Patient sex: M
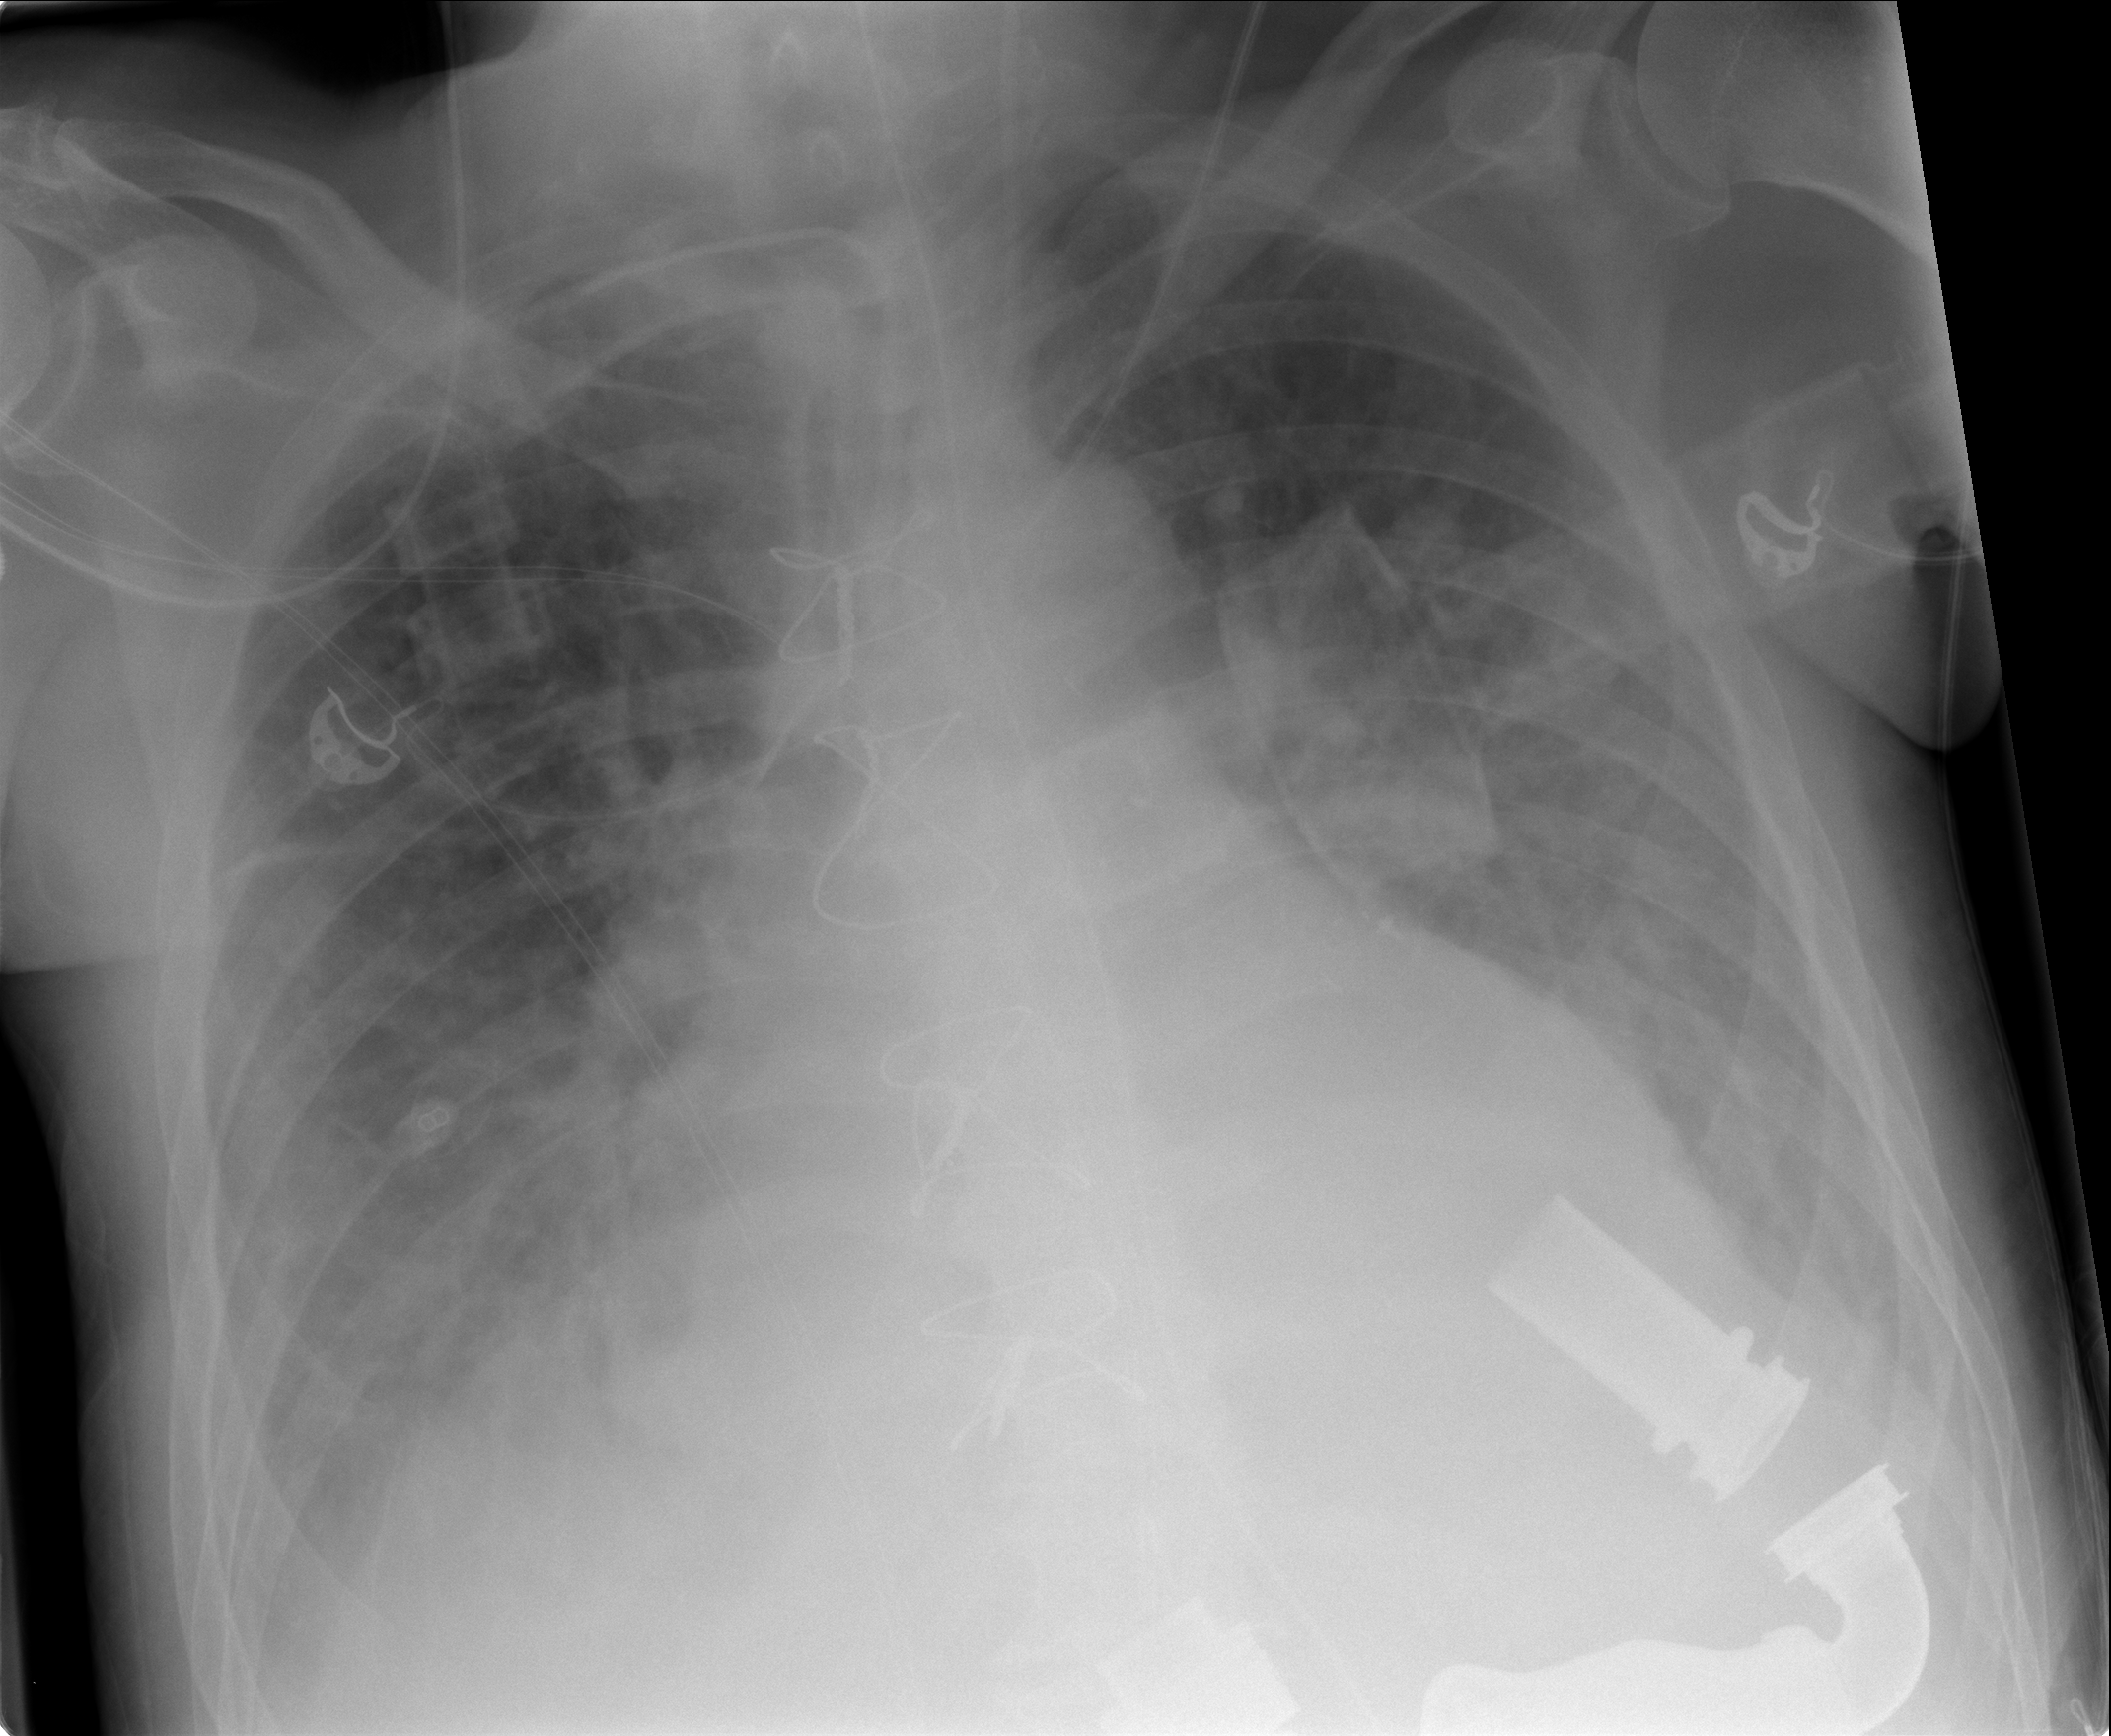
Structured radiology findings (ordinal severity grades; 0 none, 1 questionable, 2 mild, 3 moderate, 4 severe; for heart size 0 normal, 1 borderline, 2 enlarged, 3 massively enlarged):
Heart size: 3
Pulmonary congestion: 3
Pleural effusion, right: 3
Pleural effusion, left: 3
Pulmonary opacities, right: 3
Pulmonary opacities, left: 3
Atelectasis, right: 3
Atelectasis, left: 3